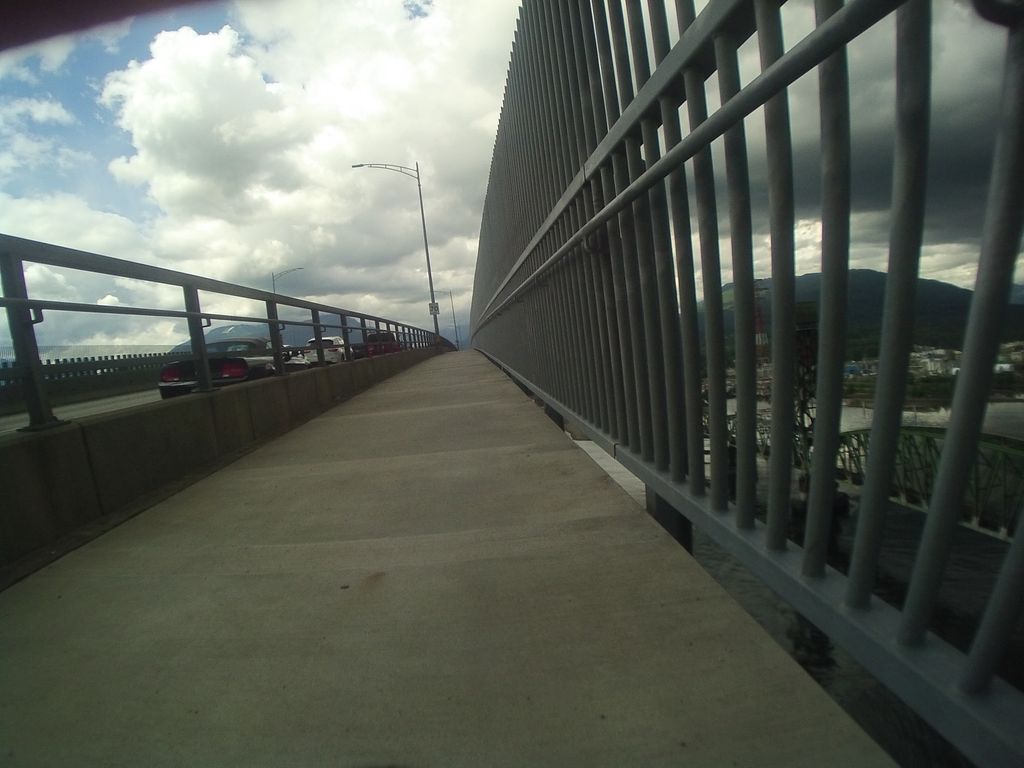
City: vancouver